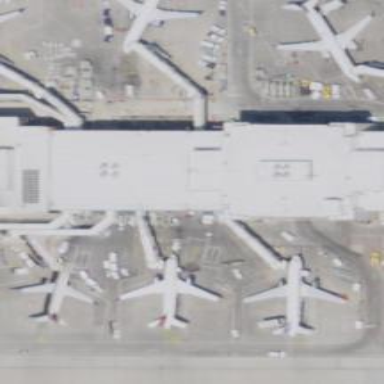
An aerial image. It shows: Airport gate.